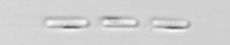
Label: Skeletonema